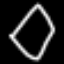
Label: diamond